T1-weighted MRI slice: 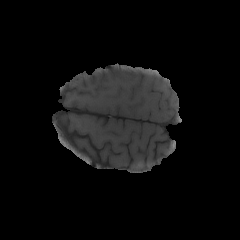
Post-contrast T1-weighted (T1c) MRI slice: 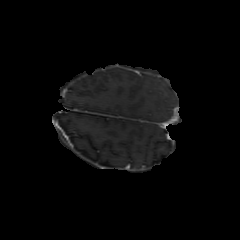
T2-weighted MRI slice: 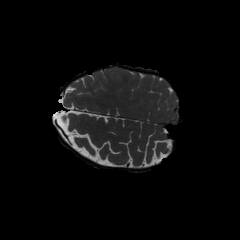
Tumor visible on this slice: no